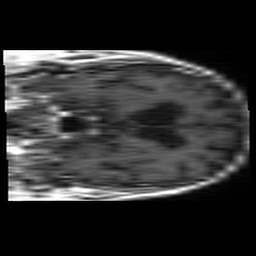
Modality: T1w
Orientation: coronal
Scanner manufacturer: philips
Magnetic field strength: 1.5 T
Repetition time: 0.375 s
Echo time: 0.011 s